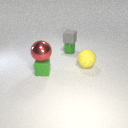
large red metal sphere to the left of small gray rubber cube